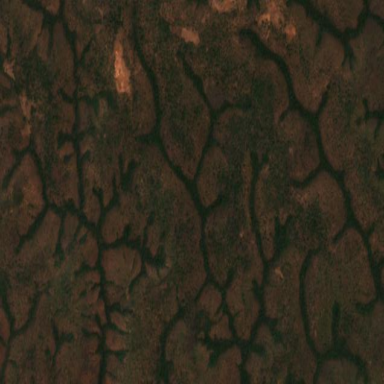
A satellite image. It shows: Forest area.